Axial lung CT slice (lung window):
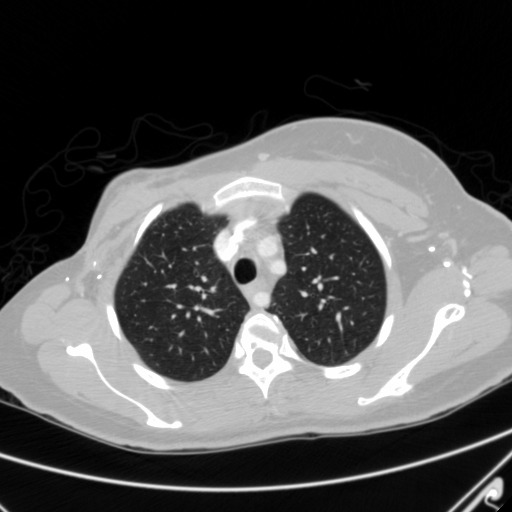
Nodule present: no